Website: lowes
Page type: newsletter-management
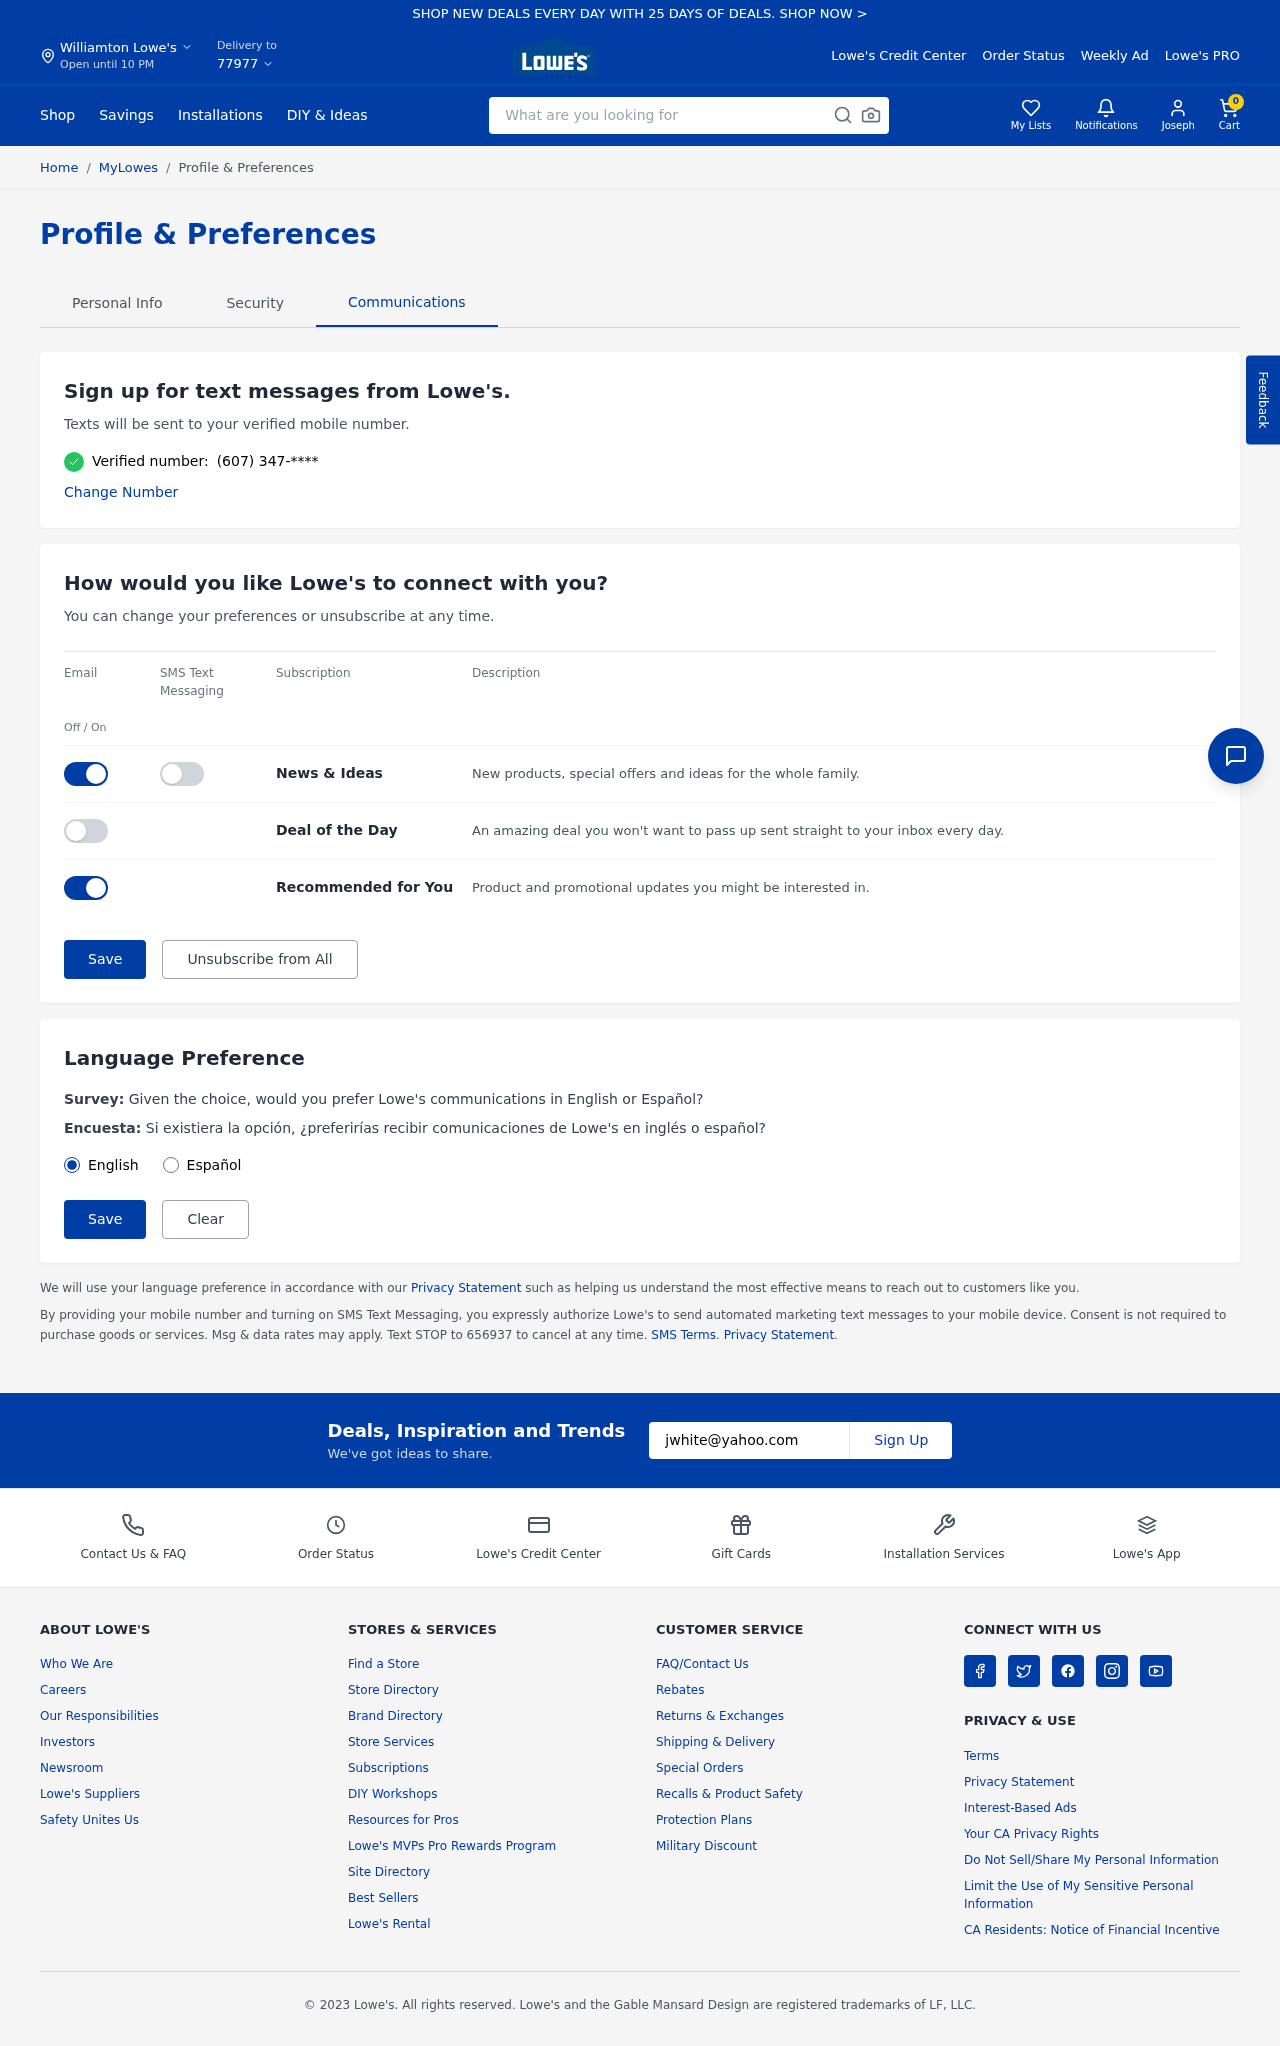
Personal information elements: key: PII_CITY
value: Williamton
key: PII_EMAIL
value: jwhite@yahoo.com
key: PII_FIRSTNAME
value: Joseph
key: PII_POSTCODE
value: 77977
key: PII_PHONE
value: (607) 347
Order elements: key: ORDER_NUM_ITEMS
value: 0
Search elements: key: HEADER_SEARCH
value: What are you looking for